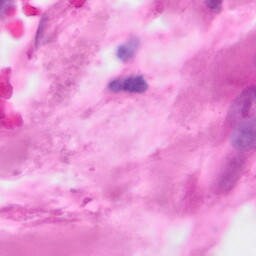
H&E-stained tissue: Pancreatic